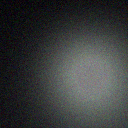
Screen state: off